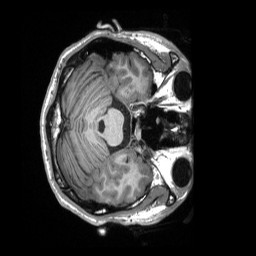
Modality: T1w
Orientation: axial
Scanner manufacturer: siemens
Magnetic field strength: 3 T
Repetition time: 2.3 s
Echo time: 0.00232 s